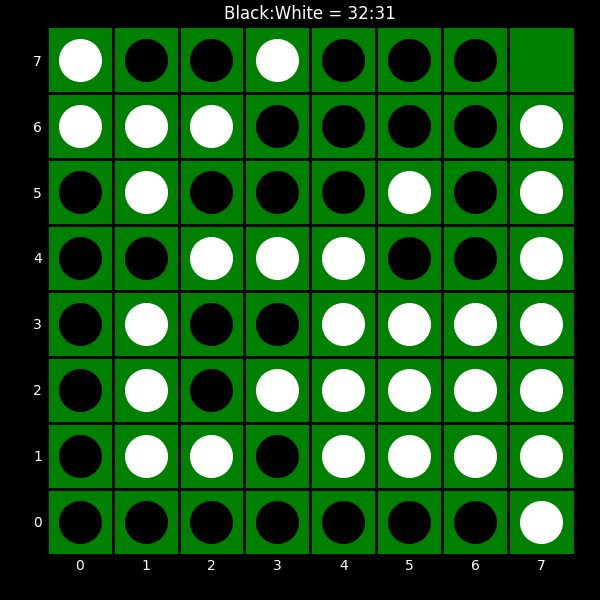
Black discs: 32
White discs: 31